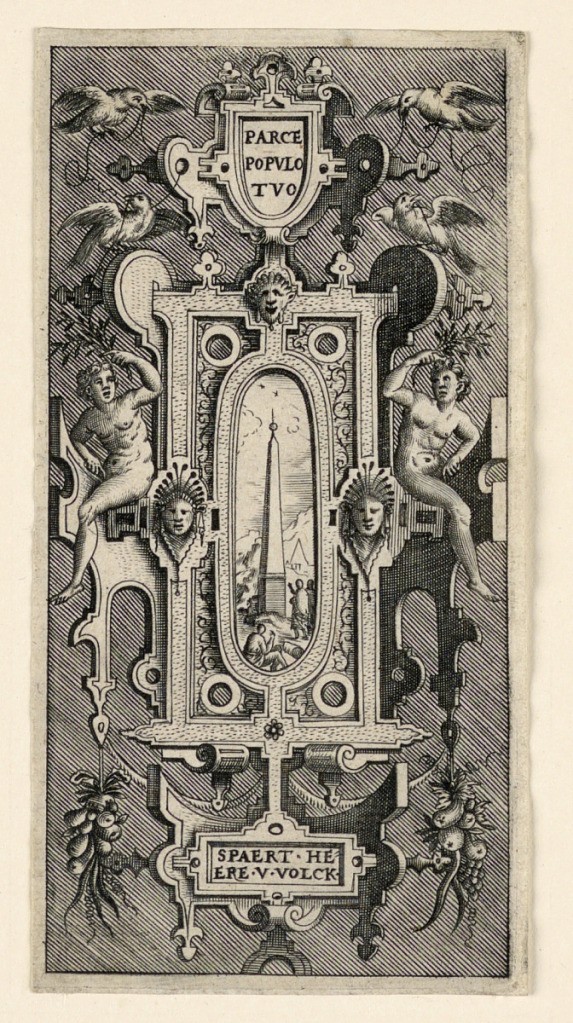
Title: Scrollwork Escutcheon
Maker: Jacob Floris the Elder, Flemish, 1524 - 1581
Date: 1566
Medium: Engraving on paper
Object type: Print
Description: Showing men in a landscape with classical remnants, two boys, birds, "PARCE / POPVLO / TVO", "SPAERT HE / ERE•V•VOLCK."